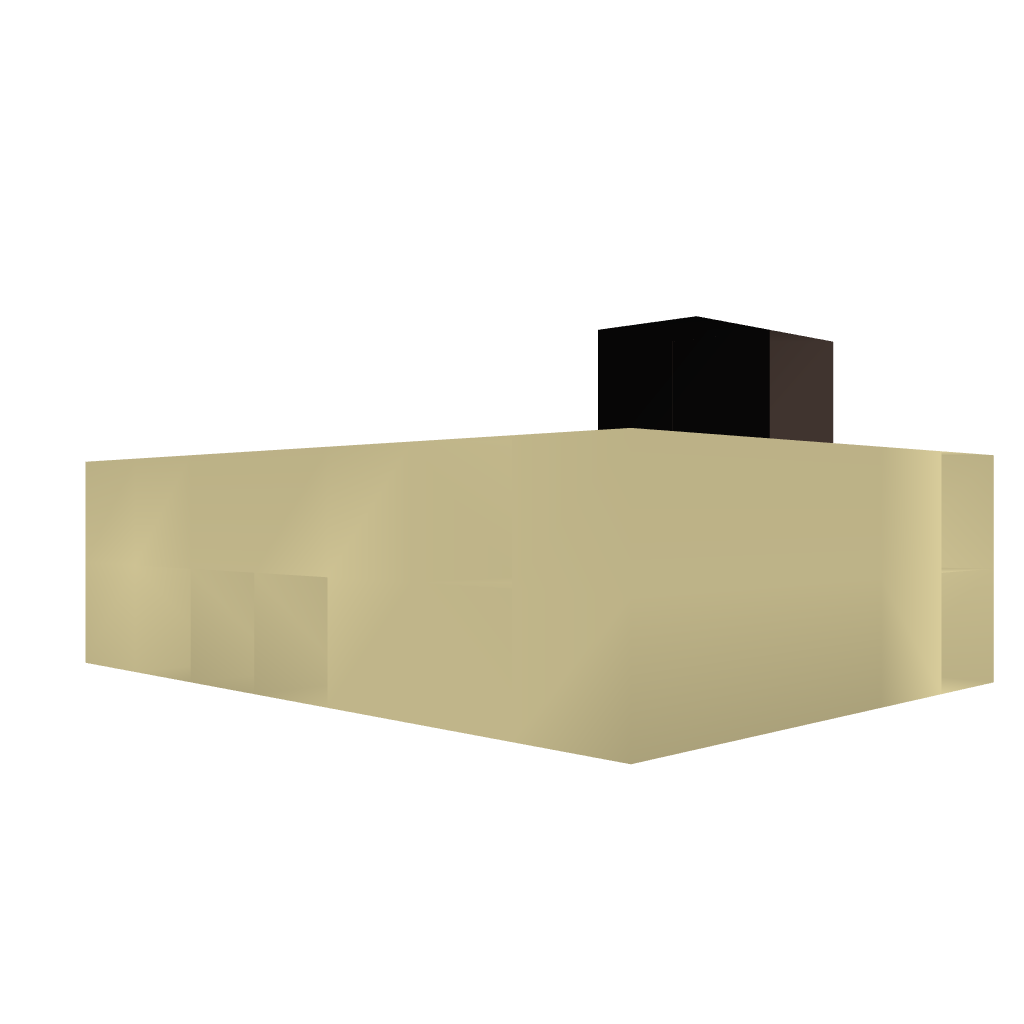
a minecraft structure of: Never Night Cube